Interaction volume radius: 10 \u00c5
Interaction volume height: 15 \u00c5
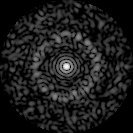
Disorder parameter: 0.8578